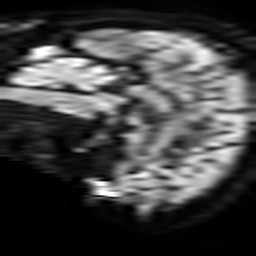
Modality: TRACE
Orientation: sagittal
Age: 63
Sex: female
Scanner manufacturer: philips
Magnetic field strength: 3 T
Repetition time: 3.787 s
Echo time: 0.06104 s